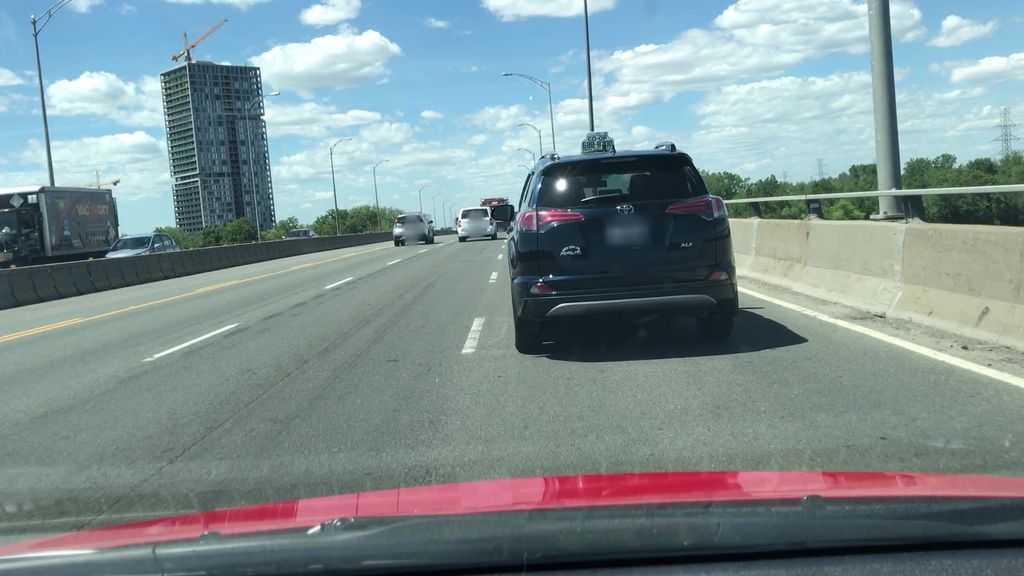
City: montreal